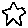
Label: star